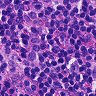
Metastatic tissue present: no